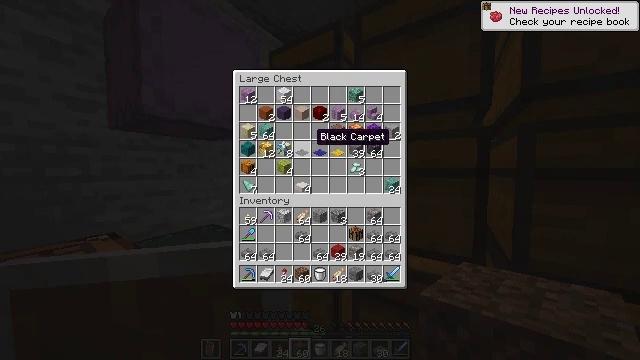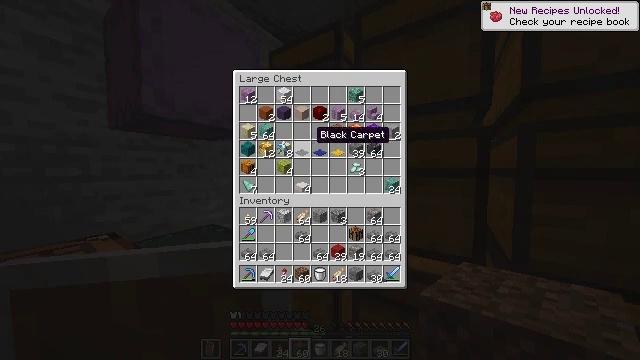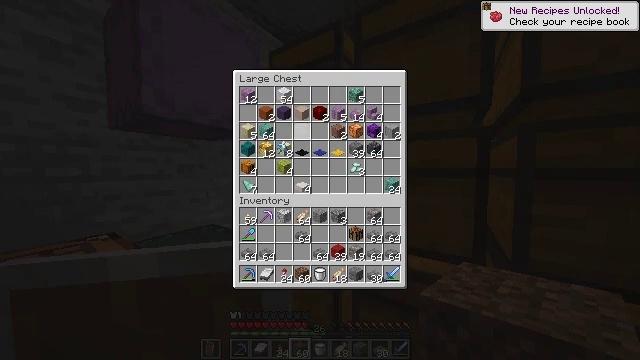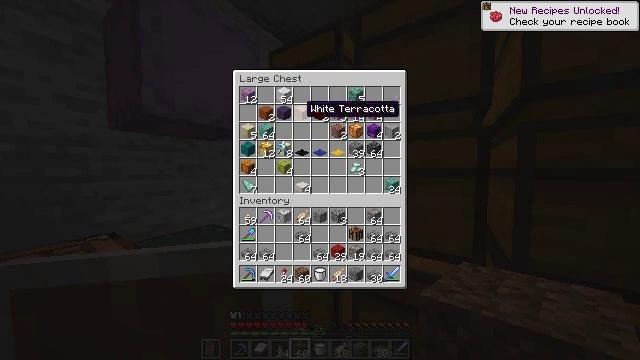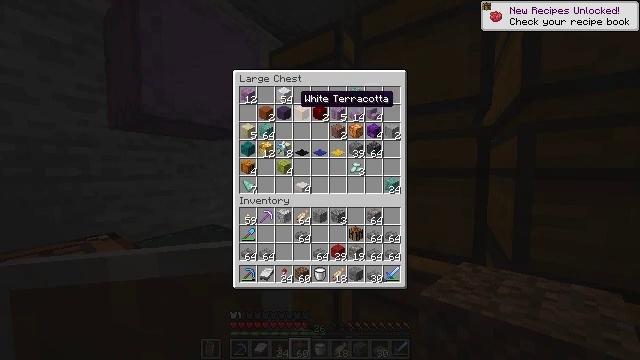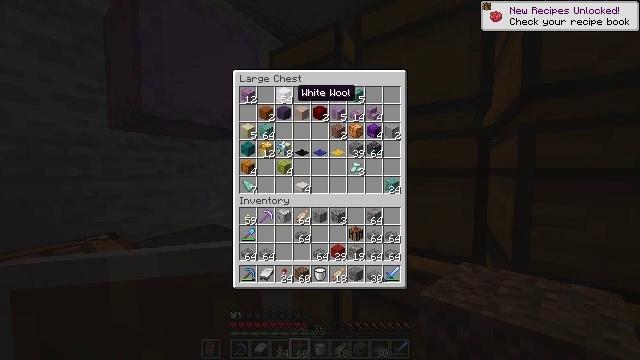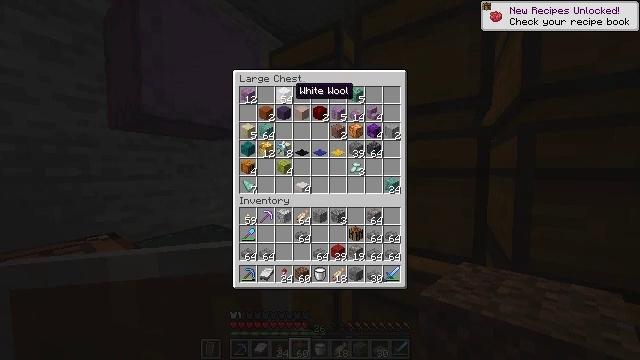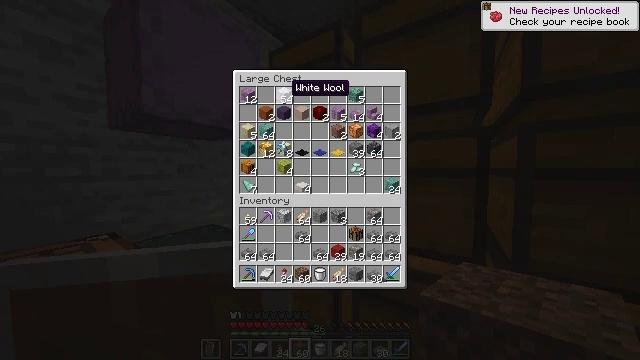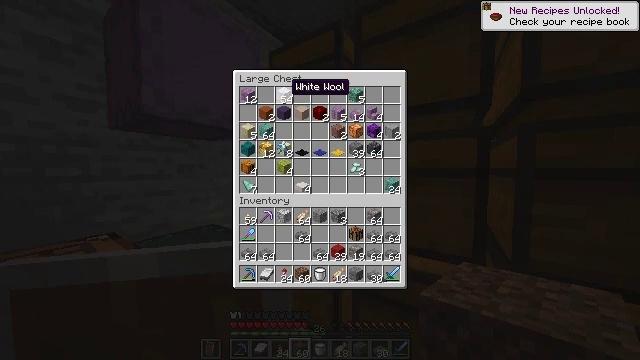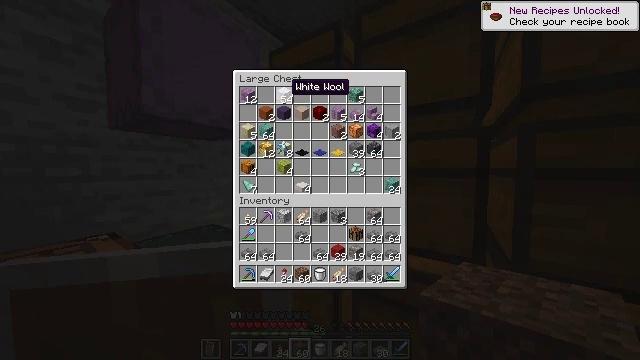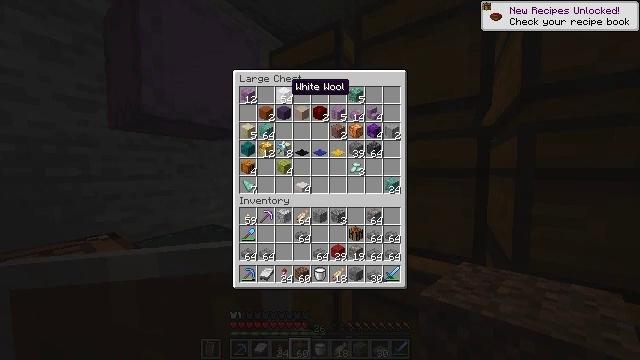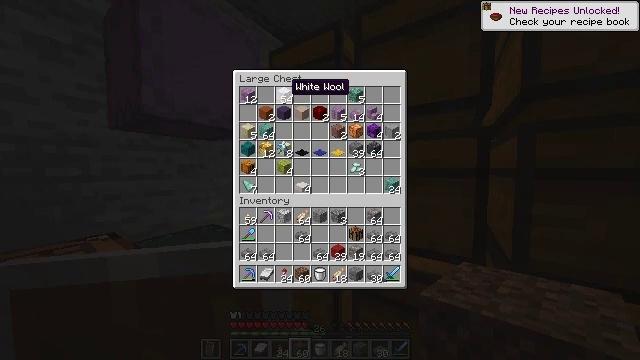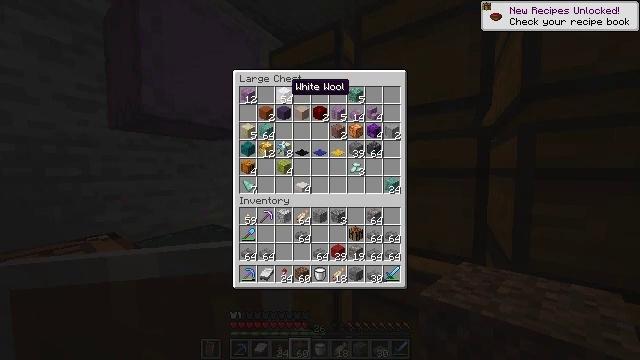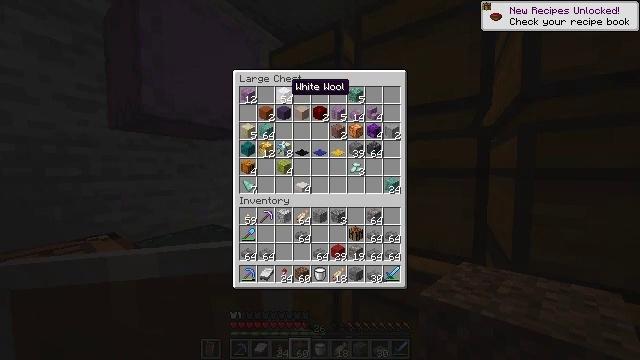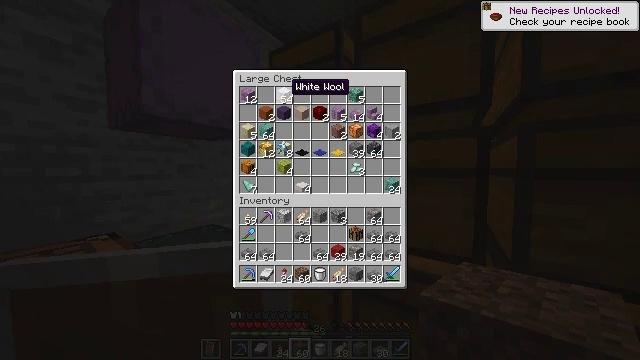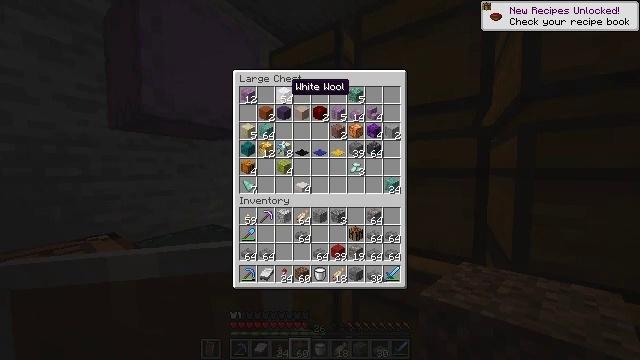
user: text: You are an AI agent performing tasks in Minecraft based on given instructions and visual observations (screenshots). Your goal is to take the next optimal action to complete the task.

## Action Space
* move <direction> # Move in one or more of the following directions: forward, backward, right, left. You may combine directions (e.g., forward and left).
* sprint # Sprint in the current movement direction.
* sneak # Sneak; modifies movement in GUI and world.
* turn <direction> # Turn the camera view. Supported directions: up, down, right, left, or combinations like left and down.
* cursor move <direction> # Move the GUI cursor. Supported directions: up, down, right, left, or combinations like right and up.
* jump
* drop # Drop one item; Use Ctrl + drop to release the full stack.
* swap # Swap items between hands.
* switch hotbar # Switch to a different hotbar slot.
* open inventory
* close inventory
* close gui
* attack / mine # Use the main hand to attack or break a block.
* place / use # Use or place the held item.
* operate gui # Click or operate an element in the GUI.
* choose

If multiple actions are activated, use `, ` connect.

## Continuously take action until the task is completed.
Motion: motion action
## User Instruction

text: Piece together materials to get clay.
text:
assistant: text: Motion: no_op
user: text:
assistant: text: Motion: no_op
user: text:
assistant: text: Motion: cursor move left and up
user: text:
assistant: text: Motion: cursor move up
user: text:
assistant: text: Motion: no_op
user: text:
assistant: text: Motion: no_op
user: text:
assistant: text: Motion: no_op
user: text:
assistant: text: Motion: no_op
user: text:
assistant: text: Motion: no_op
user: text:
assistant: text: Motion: no_op
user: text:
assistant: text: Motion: no_op
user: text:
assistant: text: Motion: no_op
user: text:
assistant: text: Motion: no_op
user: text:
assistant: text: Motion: no_op
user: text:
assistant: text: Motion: no_op
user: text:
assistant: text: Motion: no_op
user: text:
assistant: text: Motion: no_op
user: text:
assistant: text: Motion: no_op
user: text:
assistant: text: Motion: no_op
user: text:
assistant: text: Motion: no_op
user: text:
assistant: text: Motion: no_op
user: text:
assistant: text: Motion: no_op
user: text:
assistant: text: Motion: no_op
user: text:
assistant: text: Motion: no_op
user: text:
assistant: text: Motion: no_op
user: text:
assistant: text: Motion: no_op
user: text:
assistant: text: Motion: no_op
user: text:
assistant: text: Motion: no_op
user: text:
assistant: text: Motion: no_op
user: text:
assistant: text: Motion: no_op